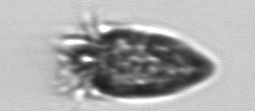
Label: Strombidium_tintinnodes